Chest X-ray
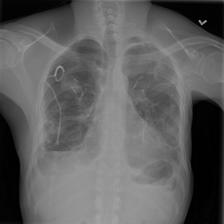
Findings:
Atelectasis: negative
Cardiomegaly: negative
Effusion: negative
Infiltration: negative
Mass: negative
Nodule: negative
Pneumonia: negative
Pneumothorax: negative
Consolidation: negative
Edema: negative
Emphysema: negative
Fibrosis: negative
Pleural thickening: negative
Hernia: negative